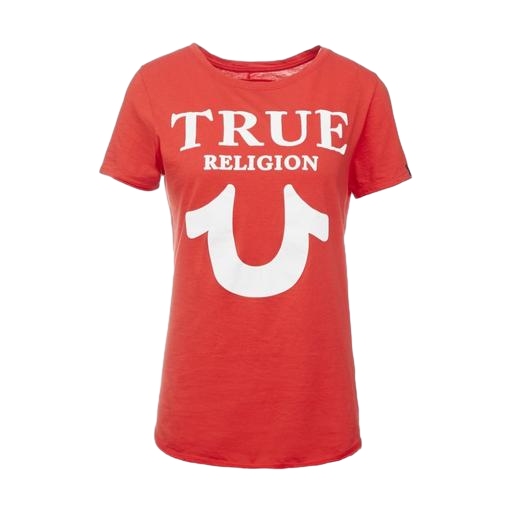
tee shirt style religious logo, tee shirt relegious logo, red plus size printed t-shirt only macy, white background